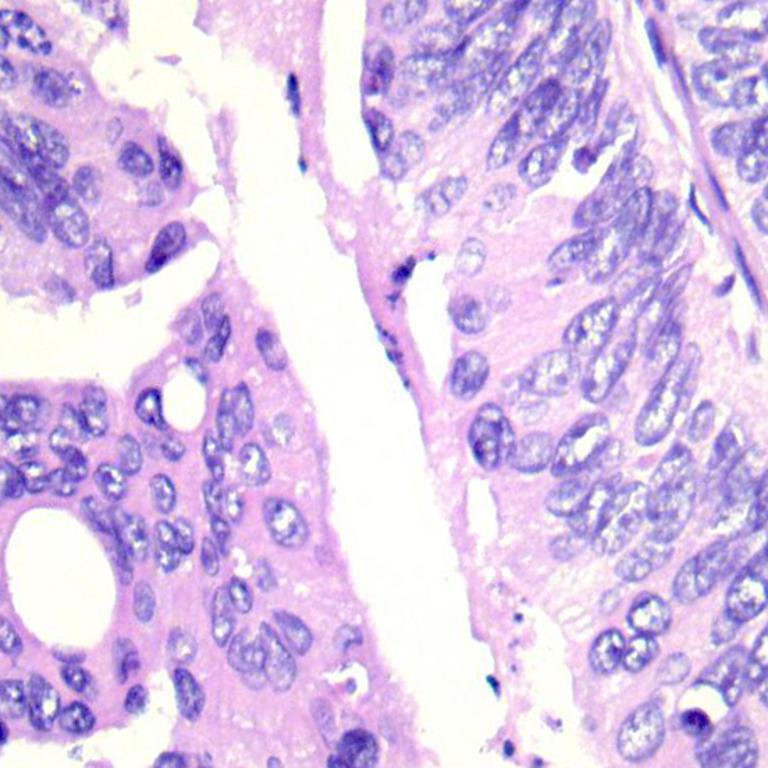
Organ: colon
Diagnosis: adenocarcinomas